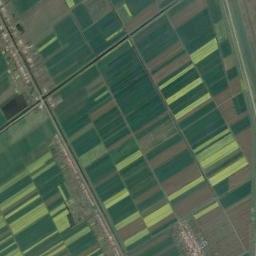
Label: rectangular_farmland